Question: It is required to place a number of queens so that there is a queen in each row and column. Find the number of different placements of queens that satisfy the constraint that queens cannot attack each other. Now that some queens have been placed in the existing picture, how many different combinations of placements are there for the remaining queens?
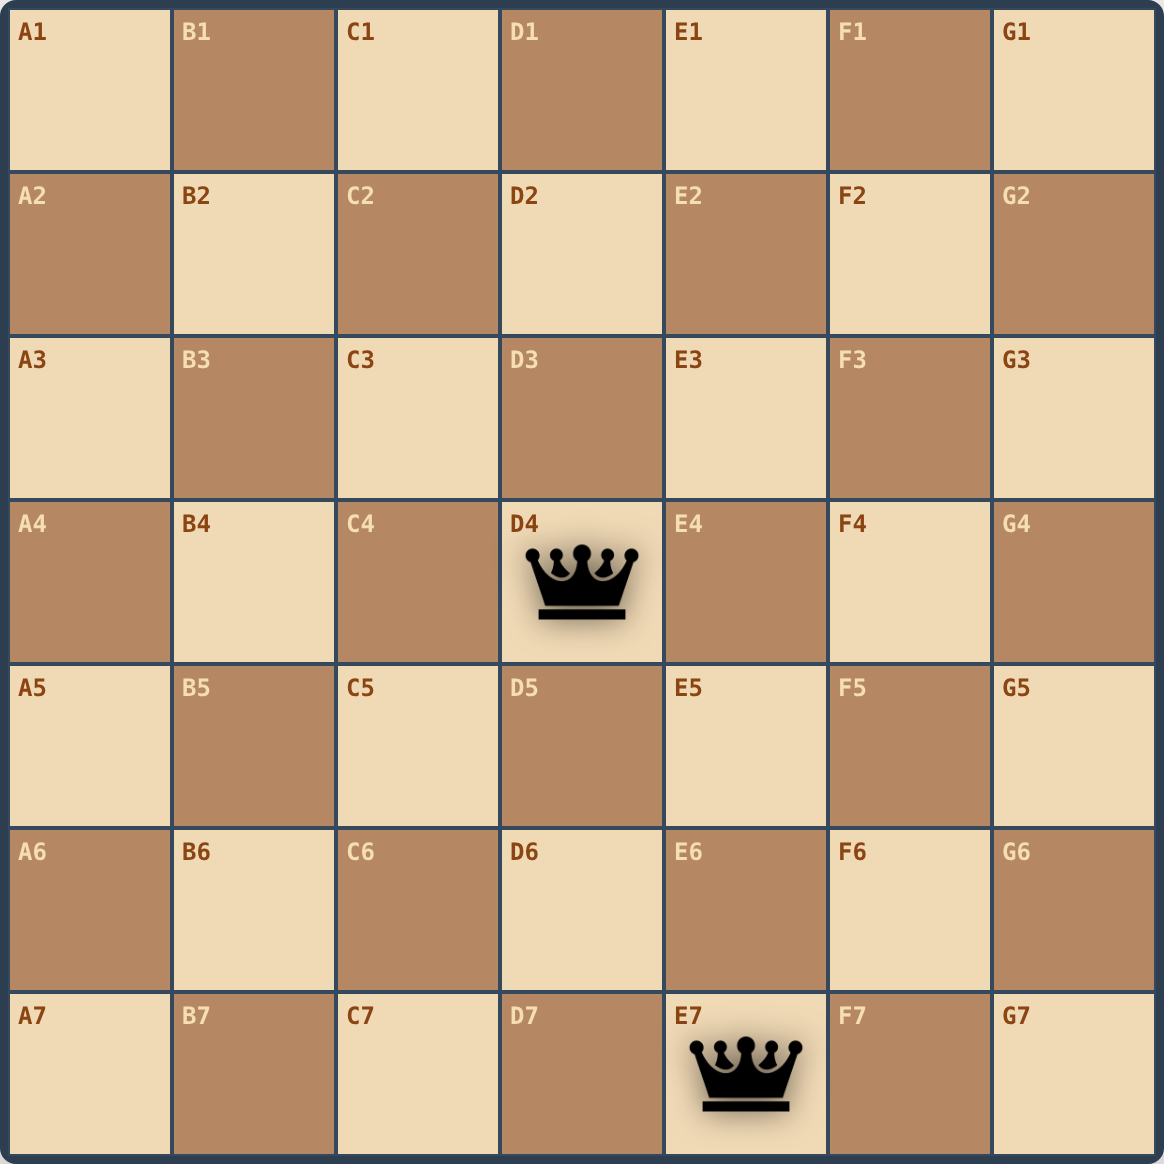
Answer: 2